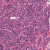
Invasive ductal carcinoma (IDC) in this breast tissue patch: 0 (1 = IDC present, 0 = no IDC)